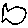
Label: fish